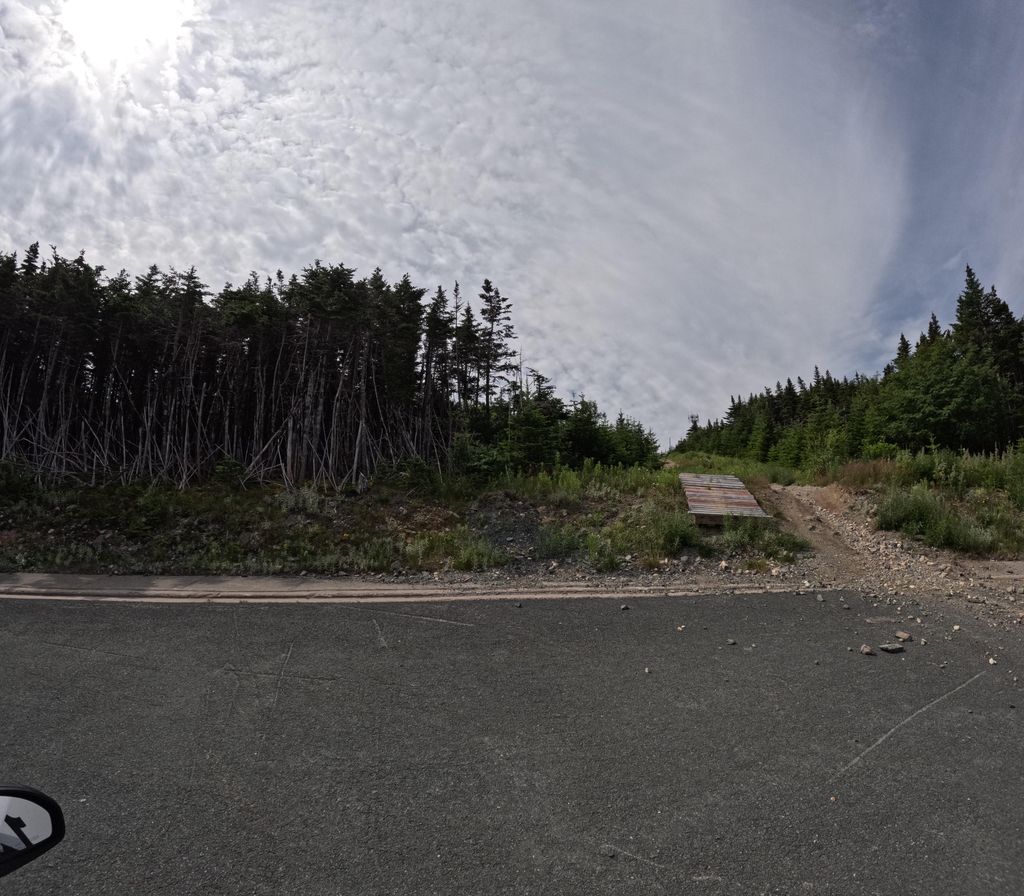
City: st_johns